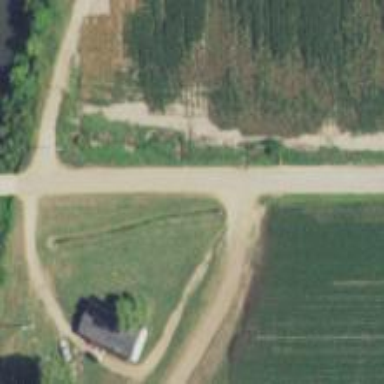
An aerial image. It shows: Tertiary road.